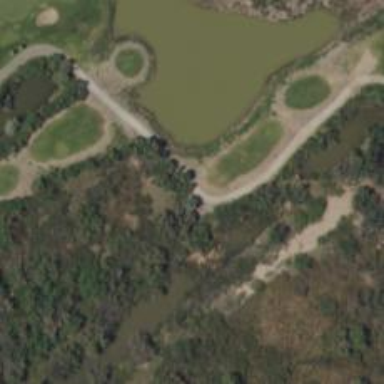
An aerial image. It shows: Path for golf carts.